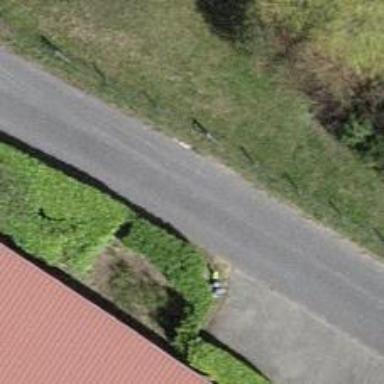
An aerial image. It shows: Smooth asphalt road in residential area.